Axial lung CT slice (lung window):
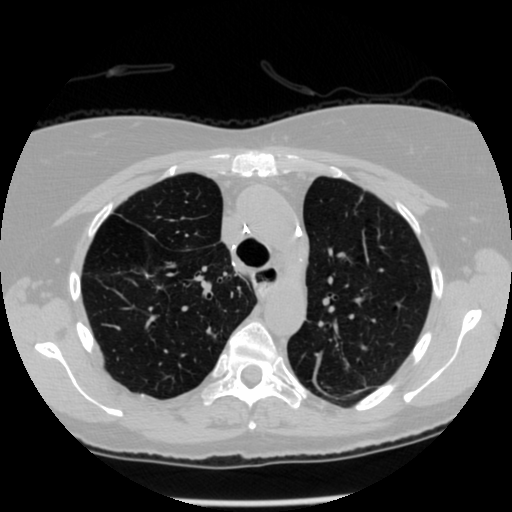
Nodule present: no